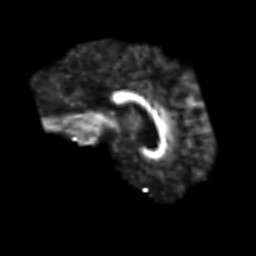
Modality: FA
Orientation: sagittal
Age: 63
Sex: male
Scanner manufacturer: siemens
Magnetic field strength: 3 T
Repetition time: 3.2 s
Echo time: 0.081 s